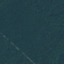
Land use / land cover class: Forest